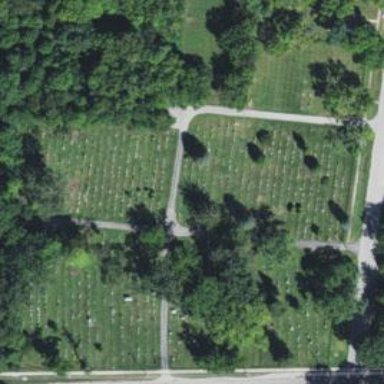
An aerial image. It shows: Cemetery.